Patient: sex M, age 60
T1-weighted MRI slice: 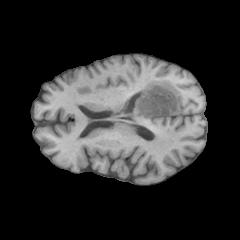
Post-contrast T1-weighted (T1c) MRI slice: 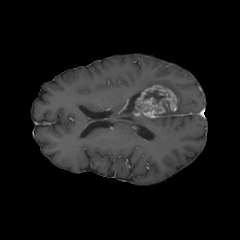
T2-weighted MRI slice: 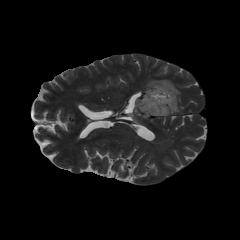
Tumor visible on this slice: yes
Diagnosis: Glioblastoma, IDH-wildtype
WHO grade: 4